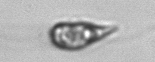
Label: Euglena